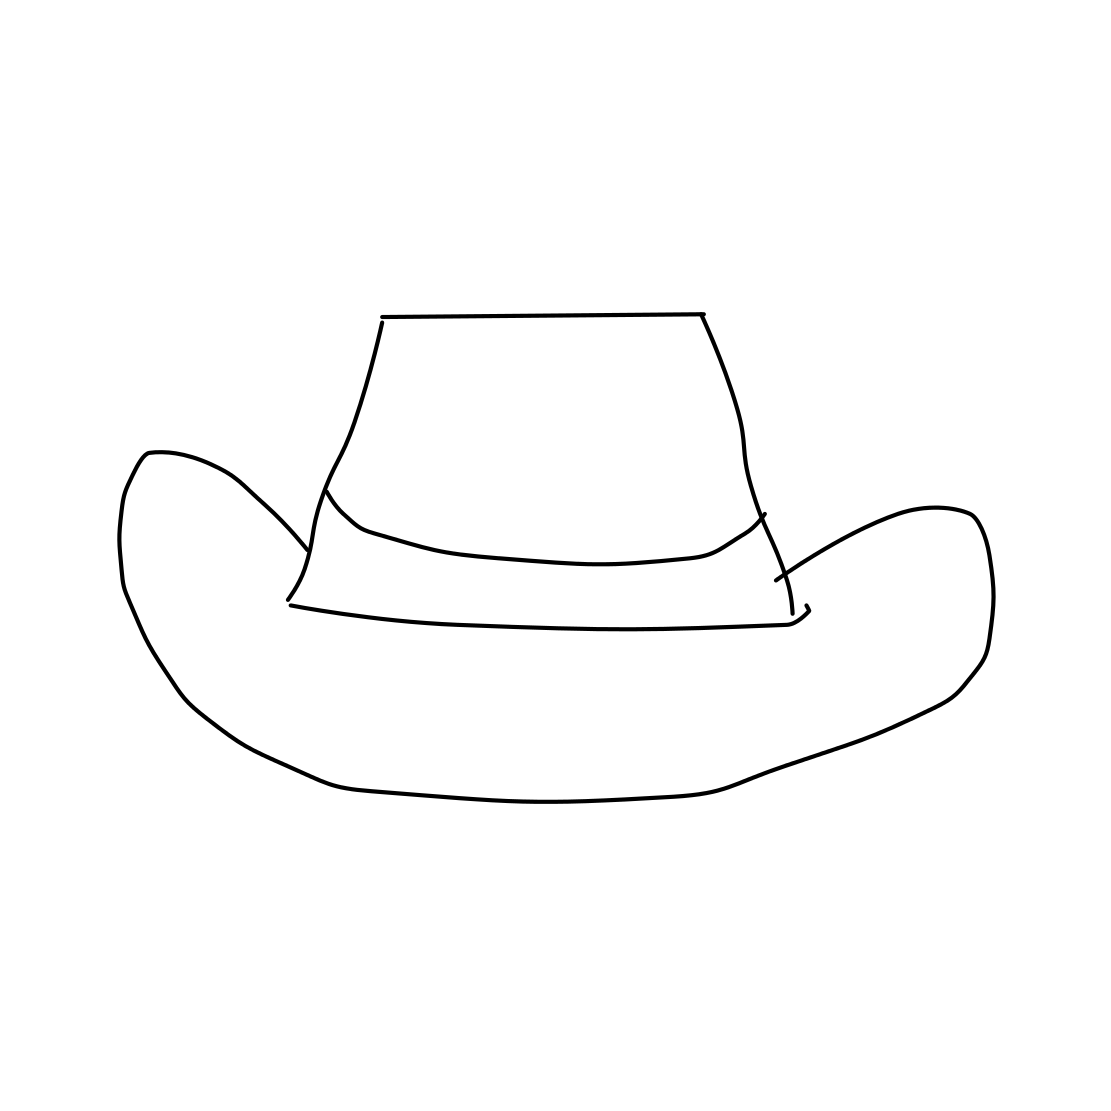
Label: hat